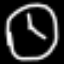
Label: clock